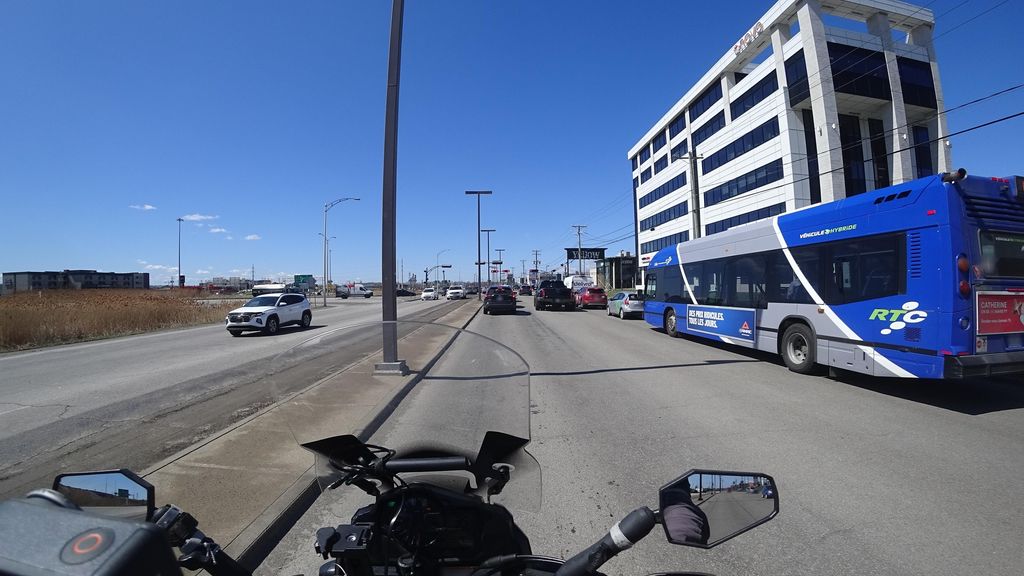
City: quebec_city